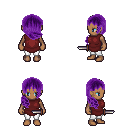
a pixel art fantasy rpg character, female body template, human, dark skin, maroon tunic, white pants, purple right-swept hairstyle, dagger, four views (front, back, left, right), 2x2 character sprite sheet, small pixel art, hard edges, no anti-aliasing